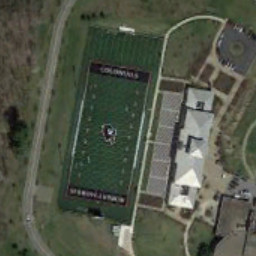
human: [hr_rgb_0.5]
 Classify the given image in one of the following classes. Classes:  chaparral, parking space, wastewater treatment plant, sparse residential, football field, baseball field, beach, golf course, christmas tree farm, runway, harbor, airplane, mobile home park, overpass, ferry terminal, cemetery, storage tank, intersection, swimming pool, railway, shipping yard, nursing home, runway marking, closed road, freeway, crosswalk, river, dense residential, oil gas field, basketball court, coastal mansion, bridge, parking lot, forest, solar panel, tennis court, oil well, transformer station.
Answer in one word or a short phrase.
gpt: football field